Question: In php and javascript I can do something like this
'''
If ($a == 1){
$set_num = 1
} Else {
$set_num = 2
}
textbox_ . $set_num = "Some text here"
checkbox_ . $set_num = "Some text here"
radio_ . $set_num = "Some text here"
'''
How can I do this in vb.net?

In my design page I have many panel, splitter, textbox, checkbox and other things and please take note that this design is under the panel tab (index 2). What I want is to create a short code (Short as possible) so when the user types in a certain textbox I will know what schedule to activate so every time the user clicks the apply button the system will just send the set that has a last 'text_change'.
This is my code in vb.net and I wanted to use me.controls to call an object in a string, but it's not working
'''
Dim lab As Label
For i As Integer = 1 To 10
lab = Me.Controls("tb_hour_" & i)
lab.Text = "Test" & i
Next
'''
By the way, the name of my textbox, checkbox and radio button is something like this
tb_hour_1, tb_minute_1, cb_monday_1, etc. _1 stands for schedule 1 so for the schedule 2 it will be like this tb_hour_2, tb_minute_2, cb_monday_2, etc.
Actually my code is working, the problem comes in when I put the textboxes, checkboxes, etc inside the panel and splitter. The purpose of panel and splitter is just to have a design (my aim is the border).
Currently this is the code that I used to achieved my goal, but my code is so hard to maintain because I nested a condition. That's why I want to apply while loop and target all of the objects in a string
'''
If Lbl_Temp_1.Text = "0" Then
frmTerminal.Lbl_Settings_Cmd.Text = "CSR01^"
frmTerminal.cmdSend_Click(sender, e)
Else
If Lbl_Temp_2.Text = "0" Then
frmTerminal.Lbl_Settings_Cmd.Text = "CSR02^"
frmTerminal.cmdSend_Click(sender, e)
Else
If Lbl_Temp_3.Text = "0" Then
frmTerminal.Lbl_Settings_Cmd.Text = "CSR03^"
frmTerminal.cmdSend_Click(sender, e)
Else
If Lbl_Temp_4.Text = "0" Then
frmTerminal.Lbl_Settings_Cmd.Text = "CSR04^"
frmTerminal.cmdSend_Click(sender, e)
Else
If Lbl_Temp_5.Text = "0" Then
frmTerminal.Lbl_Settings_Cmd.Text = "CSR05^"
frmTerminal.cmdSend_Click(sender, e)
Else
If Lbl_Temp_6.Text = "0" Then
frmTerminal.Lbl_Settings_Cmd.Text = "CSR06^"
frmTerminal.cmdSend_Click(sender, e)
Else
If Lbl_Temp_7.Text = "0" Then
frmTerminal.Lbl_Settings_Cmd.Text = "CSR07^"
frmTerminal.cmdSend_Click(sender, e)
Else
If Lbl_Temp_8.Text = "0" Then
frmTerminal.Lbl_Settings_Cmd.Text = "CSR08^"
frmTerminal.cmdSend_Click(sender, e)
Else
If Lbl_Temp_9.Text = "0" Then
frmTerminal.Lbl_Settings_Cmd.Text = "CSR09^"
frmTerminal.cmdSend_Click(sender, e)
Else
If Lbl_Temp_10.Text = "0" Then
frmTerminal.Lbl_Settings_Cmd.Text = "CSR10^"
frmTerminal.cmdSend_Click(sender, e)
Else
Tmr_Schedule_Get.Enabled = False
frmTerminal.Tmr_Write_Check.Enabled = True
Btn_Schedule.Enabled = False
Me.Settings_Tab.TabPages(1).Enabled = True
If Cb_Set_1.Checked = True Or Cb_Set_2.Checked = True Or Cb_Set_3.Checked = True Or Cb_Set_4.Checked = True Or Cb_Set_5.Checked = True Or Cb_Set_6.Checked = True Or Cb_Set_7.Checked = True Or Cb_Set_8.Checked = True Or Cb_Set_9.Checked = True Or Cb_Set_10.Checked = True Then
Btn_Schedule.Enabled = True
End If
End If
End If
End If
End If
End If
End If
End If
End If
End If
End If
'''
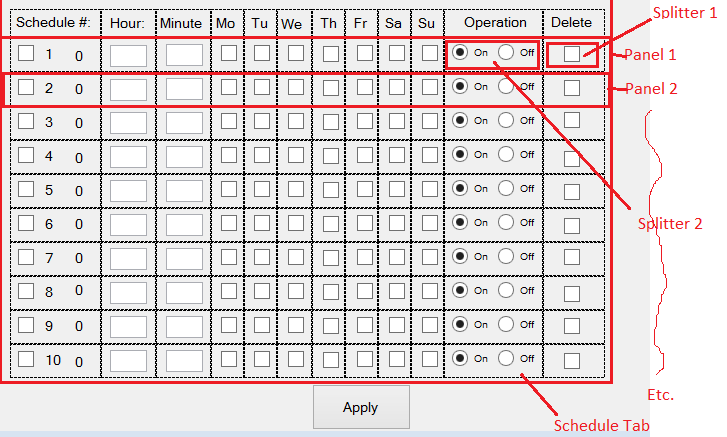
Answer: It seems that right now it isn't possible to target an object that is under the panel, and that panel is also under the panel.
I managed to fix this issue by re-creating my design layout, as much as possible I limit the use of panels to one object is under 1 panel only, by doing it like that I can easily target the object using this code.
'''
For Each Ctrl_Panel_Set As Control In Schedule_Tab
If TypeOf Ctrl_Panel_Set Is Panel And Ctrl_Panel_Set.Name.StartsWith("Panel_Set_") Then
For Each Ctrl_Lbl_Temp In Ctrl_Panel_Set.Controls
If TypeOf Ctrl_Lbl_Temp Is Label Then
If Ctrl_Lbl_Temp.Name.StartsWith("Lbl_Temp_") Then
If Ctrl_Lbl_Temp.Text = "0" Then
Panel_Set_Num = CType(Ctrl_Panel_Set, Panel).Name
Set_Num = "CSR" & Panel_Set_Num.Substring(Panel_Set_Num.Length - 2) & "^"
Return Set_Num
End If
End If
End If
Next
End If
Next Ctrl_Panel_Set
'''